Question: I'm using the below jQuery (answered by James Montagne) to begin fixed position scrolling after the user scrolls down 250px so that the element stays fixed to the top of the browser.
'''
$(window).scroll(function(){
$("#theFixed").css("top",Math.max(0,250-$(this).scrollTop()));
});
'''
QUESTION: In addition, I'd like to stop the fixed position scrolling when the bottom of the scrolling fixed position element comes to the end of the parent div element. This way preventing the fixed position element from overflowing the parent element and getting cutoff.
My example code is here: <URL>
'''
<div>
<div id="theFixed" style="position: fixed; top: 250px; background-color: red">
0 SOMETHING<br />
1 SOMETHING<br />
2 SOMETHING<br />
3 SOMETHING<br />
4 SOMETHING<br />
5 SOMETHING<br />
6 SOMETHING<br />
7 SOMETHING<br />
8 SOMETHING<br />
9 SOMETHING<br />
10 SOMETHING<br />
11 SOMETHING<br />
12 SOMETHING<br />
13 SOMETHING<br />
14 SOMETHING<br />
15 SOMETHING<br />
16 SOMETHING<br />
17 SOMETHING<br />
18 SOMETHING<br />
19 SOMETHING<br />
20 SOMETHING<br />
21 SOMETHING<br />
22 SOMETHING<br />
23 SOMETHING<br />
24 SOMETHING<br />
25 SOMETHING<br />
26 SOMETHING<br />
27 SOMETHING<br />
28 SOMETHING<br />
29 SOMETHING<br />
</div>
THIS IS A LONG SENTENCE THAT GOES PAST THE RED SOMETHINGS
<br>
THIS IS A LONG SENTENCE THAT GOES PAST THE RED SOMETHINGS
<br>
... END
</div>
'''
Screenshot:

(Add-on question to this original question and answer: <URL>
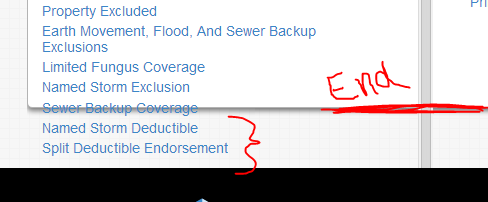
Answer: To prevent the fixed element from overflowing the parent element, I present this solution.
<URL>
'''
$(window).scroll(function(){
var scroll_top = $(this).scrollTop(); // get scroll position top
var height_element_parent = $("#theFixed").parent().outerHeight(); //get high parent element
var height_element = $("#theFixed").height(); //get high of elemeneto
var position_fixed_max = height_element_parent - height_element; // get the maximum position of the elemen
var position_fixed = scroll_top < 250 ? 250 - scroll_top : position_fixed_max > scroll_top ? 0 : position_fixed_max - scroll_top;
$("#theFixed").css("top",position_fixed);
});
'''